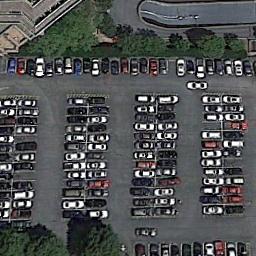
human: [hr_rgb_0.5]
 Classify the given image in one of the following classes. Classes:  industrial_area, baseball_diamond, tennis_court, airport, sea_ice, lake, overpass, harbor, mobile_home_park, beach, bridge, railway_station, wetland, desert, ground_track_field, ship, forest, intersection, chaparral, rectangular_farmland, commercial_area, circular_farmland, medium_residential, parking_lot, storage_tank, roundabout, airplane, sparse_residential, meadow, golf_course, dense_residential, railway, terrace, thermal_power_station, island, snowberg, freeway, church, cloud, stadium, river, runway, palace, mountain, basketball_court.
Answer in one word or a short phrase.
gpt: parking_lot